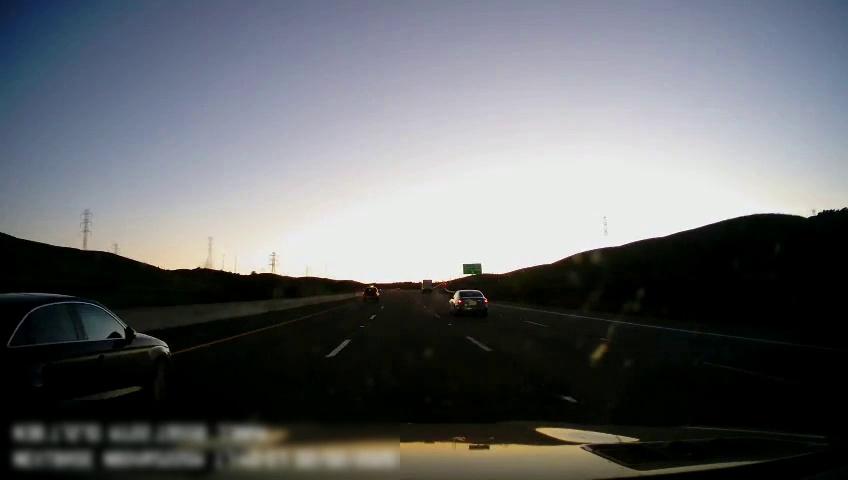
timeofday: Day
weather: Sunny
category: Drivable Space
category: Vehicles | Car
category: Vehicles | Truck
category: Vehicles | Car
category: Vehicles | SUV
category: Lanes | Alternate Lane
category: Lanes | Current Lane
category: Lanes | Current Lane
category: Lanes | Alternate Lane
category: Lanes | Alternate Lane
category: Traffic | Signs